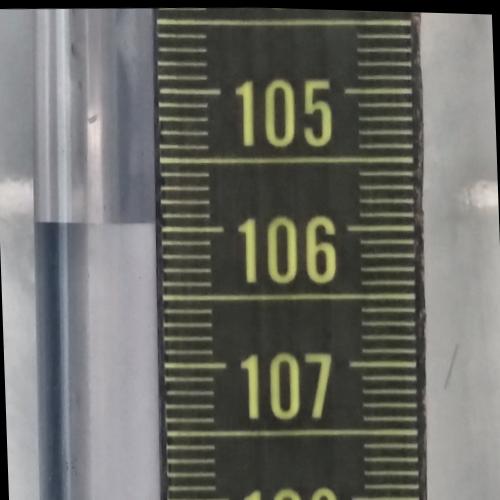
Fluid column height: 106.0 cm